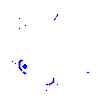
Particle: pion